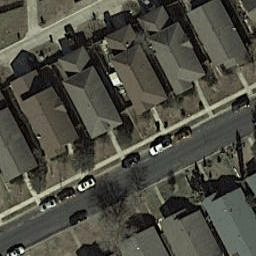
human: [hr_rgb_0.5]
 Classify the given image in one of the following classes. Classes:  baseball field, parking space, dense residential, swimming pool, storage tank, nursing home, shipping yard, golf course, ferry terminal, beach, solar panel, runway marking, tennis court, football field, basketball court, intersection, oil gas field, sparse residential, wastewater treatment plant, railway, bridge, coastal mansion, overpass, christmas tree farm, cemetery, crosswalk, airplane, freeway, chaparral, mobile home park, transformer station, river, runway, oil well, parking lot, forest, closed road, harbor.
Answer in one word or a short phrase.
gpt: dense residential